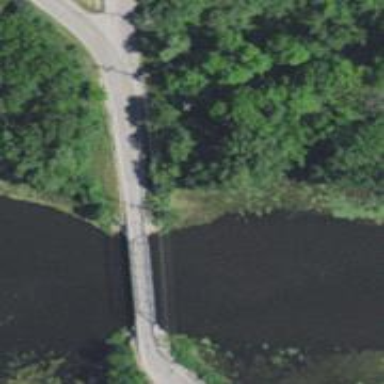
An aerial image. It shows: Unclassified road on truss bridge.